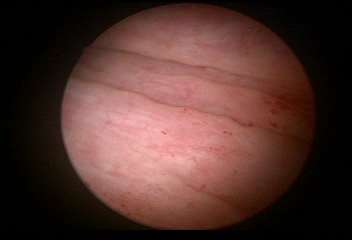
Modality: WLC
Class: Normal mucosa
Bladder cancer association: No